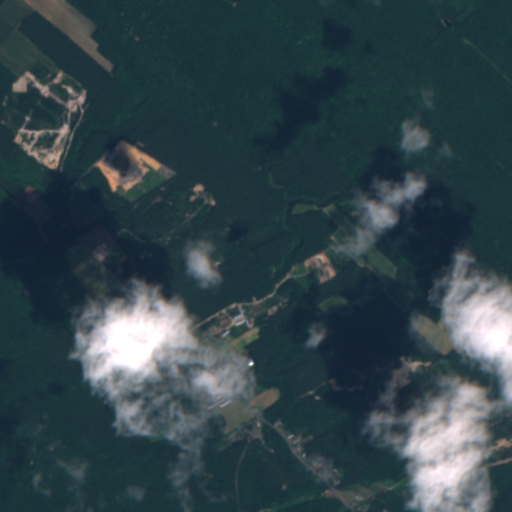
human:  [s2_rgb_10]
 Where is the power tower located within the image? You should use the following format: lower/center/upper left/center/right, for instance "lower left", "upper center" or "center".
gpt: The power tower is located in the lower right of the image.
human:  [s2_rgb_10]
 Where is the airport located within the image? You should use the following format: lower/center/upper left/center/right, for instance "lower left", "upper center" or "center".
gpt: There is no airport in the image.